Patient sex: F
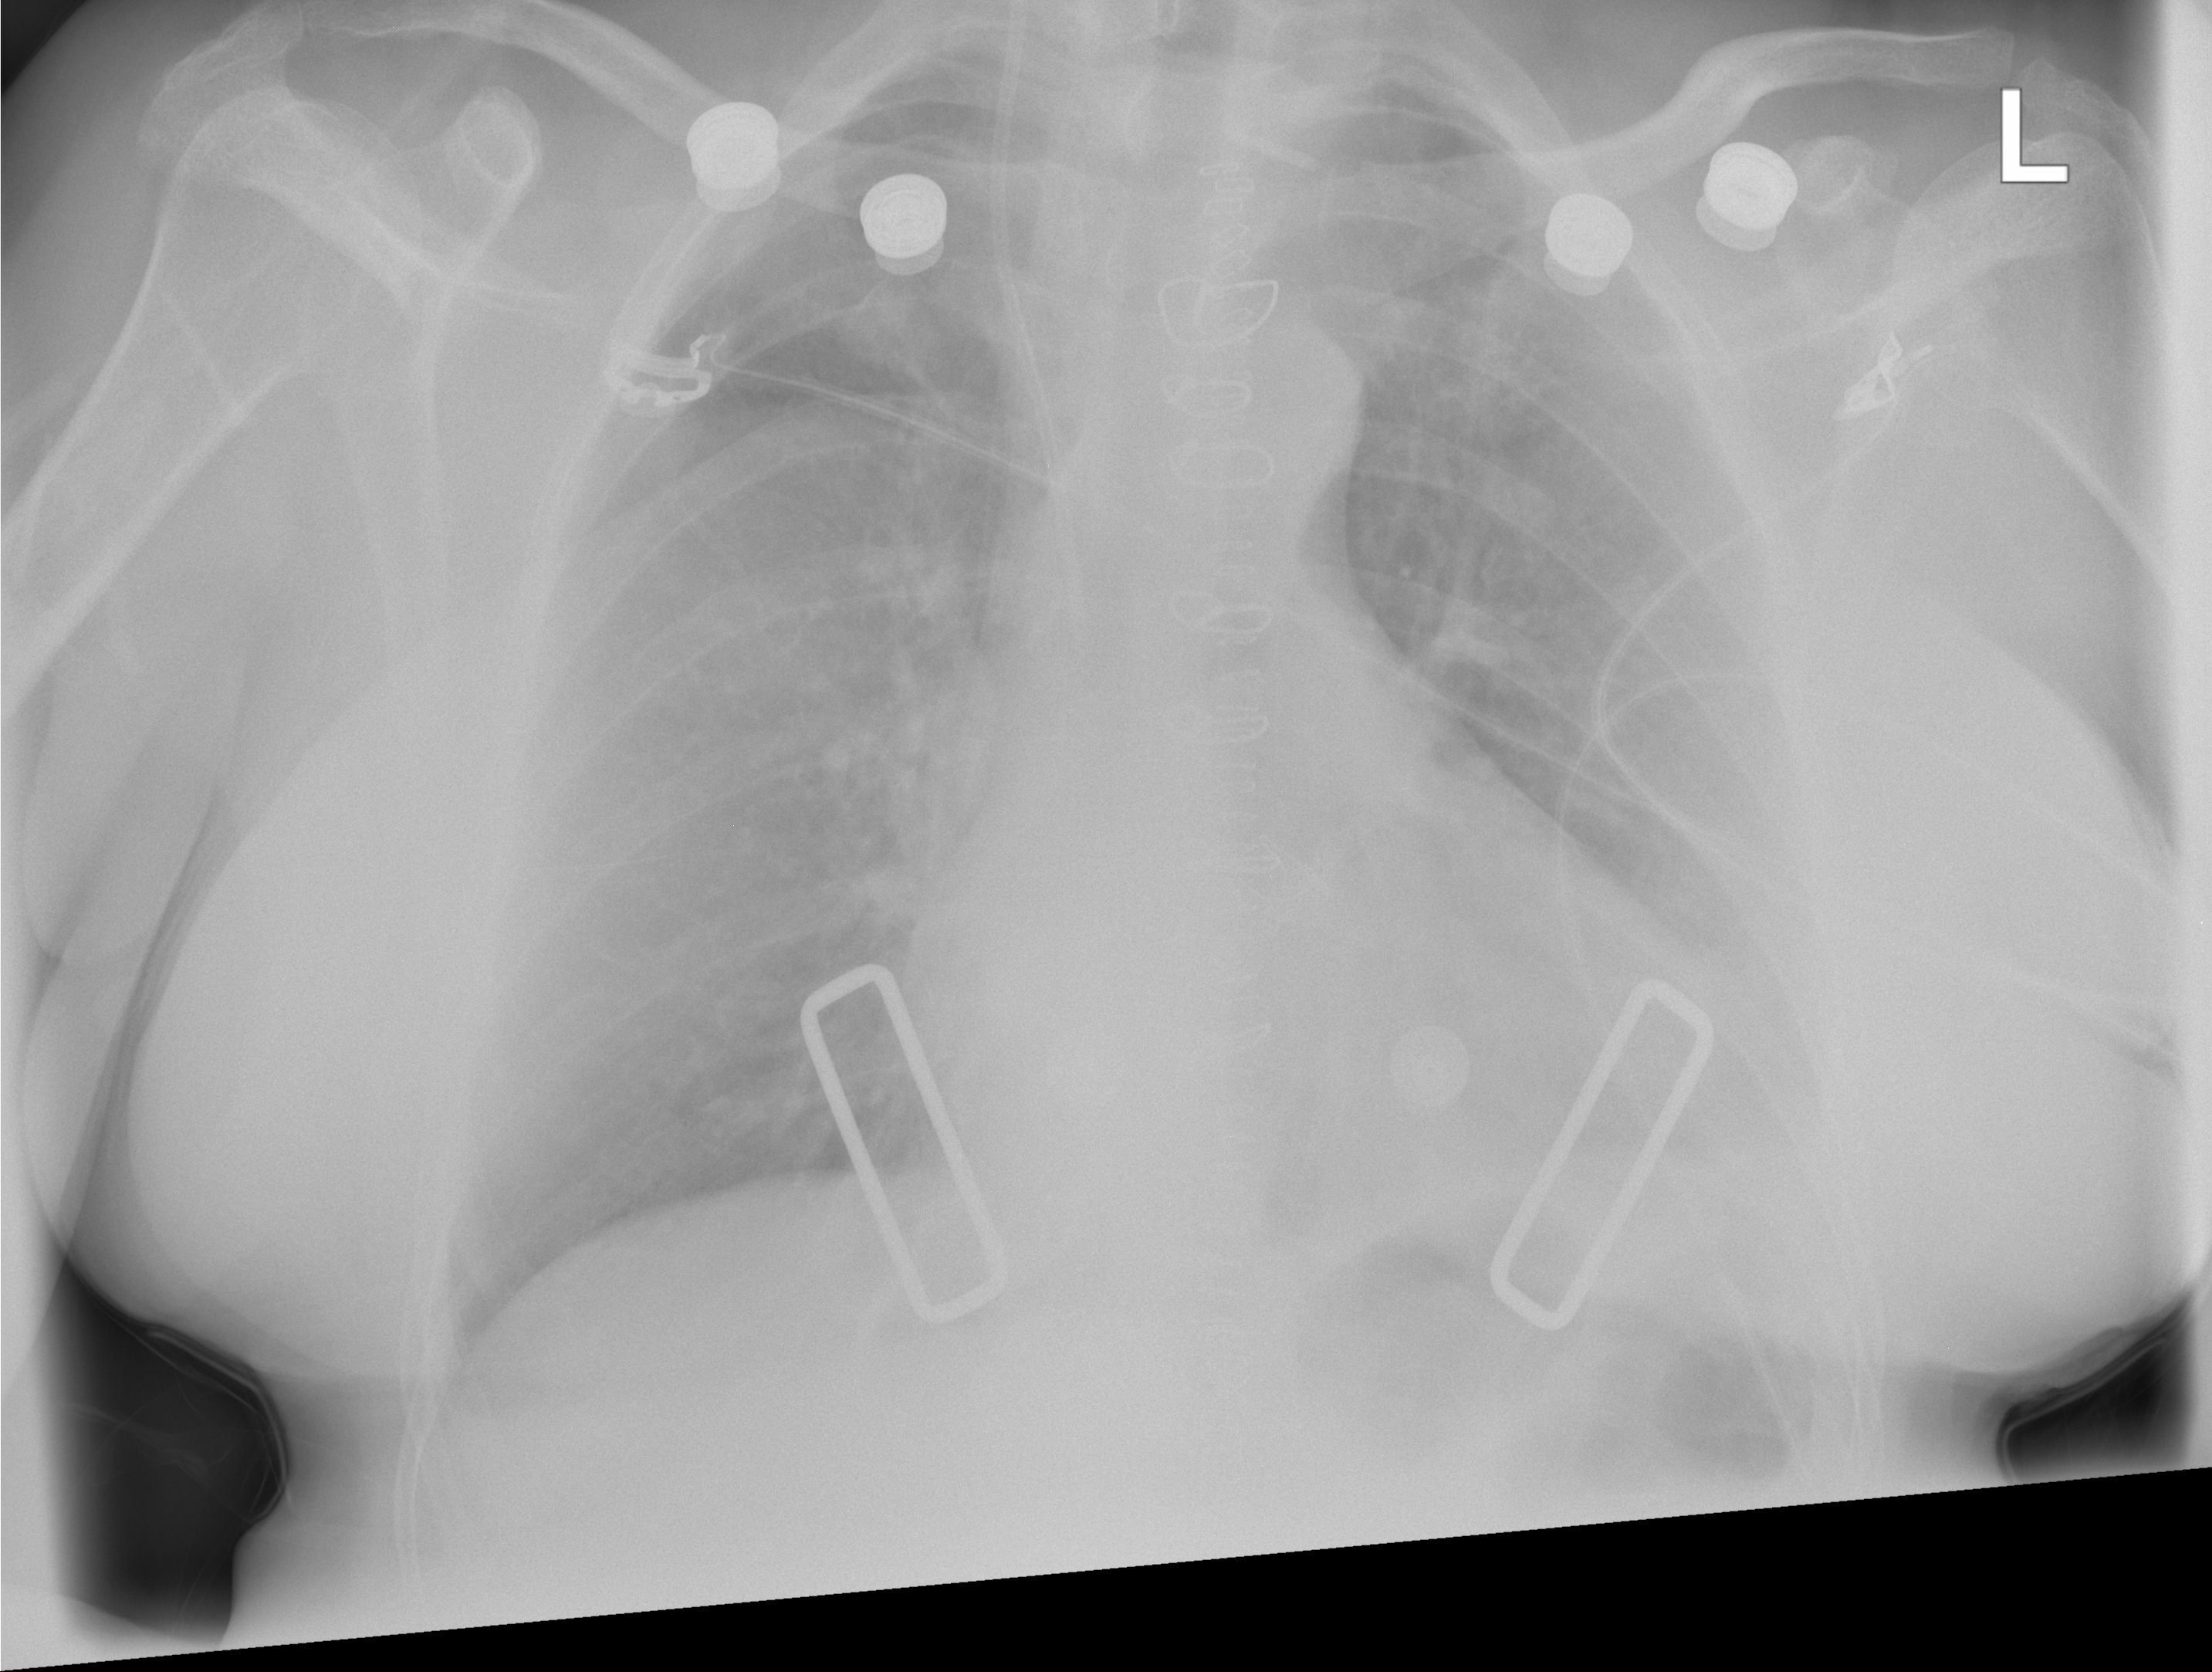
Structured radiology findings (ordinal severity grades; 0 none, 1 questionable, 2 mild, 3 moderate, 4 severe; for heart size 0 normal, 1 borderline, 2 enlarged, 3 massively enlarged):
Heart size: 1
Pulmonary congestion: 0
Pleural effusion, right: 0
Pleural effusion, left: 2
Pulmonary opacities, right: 0
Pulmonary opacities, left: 0
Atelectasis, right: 0
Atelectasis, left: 2